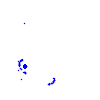
Particle: pion